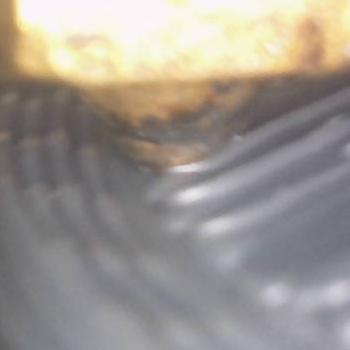
Flow rate: 188%